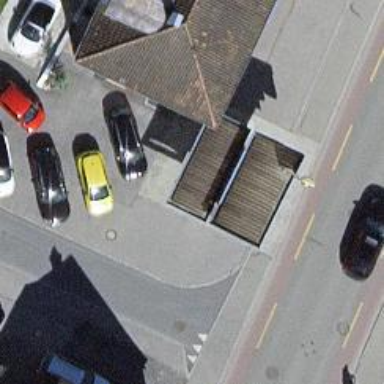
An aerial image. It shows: Fuel station.